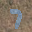
Label: 7